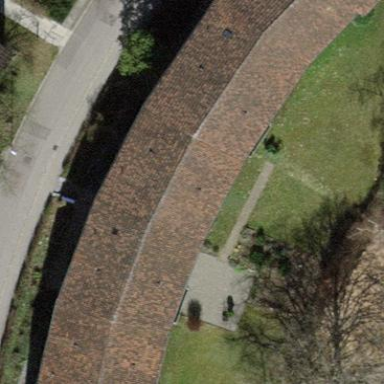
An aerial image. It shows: Gabled apartments building with roof tiles. The roof is oriented along the building and has rosy brown color. The building itself is wheat-colored.